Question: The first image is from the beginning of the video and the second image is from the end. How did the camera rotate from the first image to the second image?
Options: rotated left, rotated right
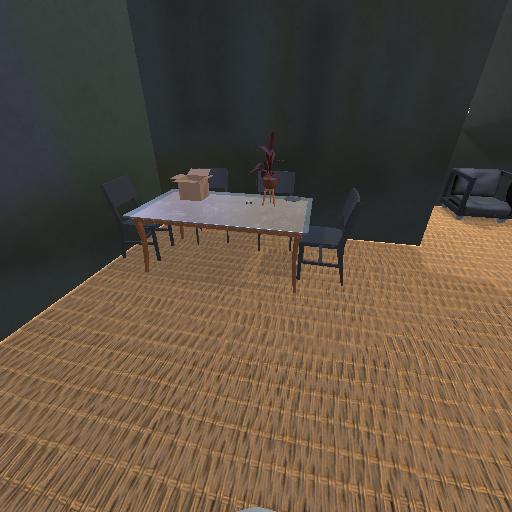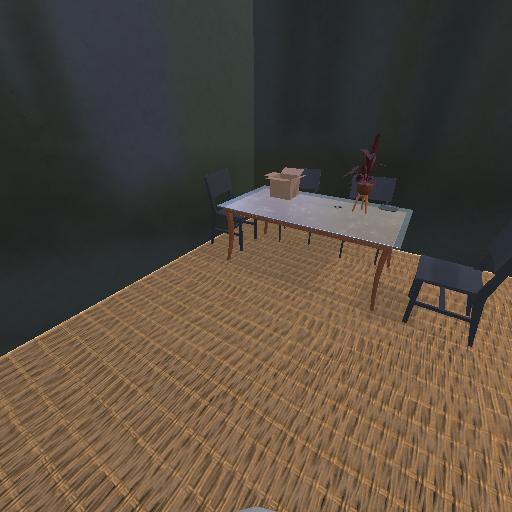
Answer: rotated left